Interaction volume radius: 5 \u00c5
Interaction volume height: 20 \u00c5
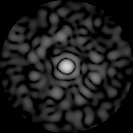
Disorder parameter: 0.8342